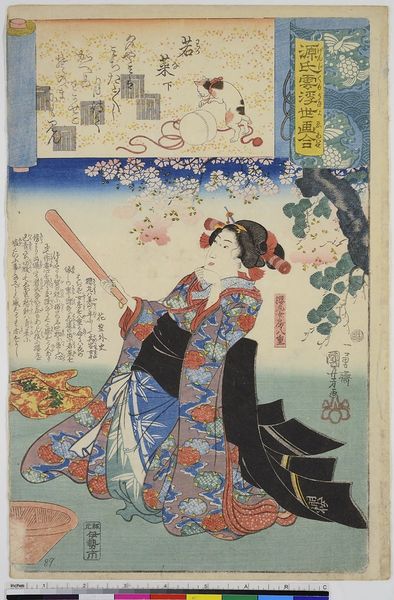
Titel: Wakana ge, Blatt 35 aus der Serie: Genji Wolken zusammen mit Ukiyo-e
Künstler: Utagawa Kuniyoshi
Standort: Hamburg
Institution: Museum für Kunst und Gewerbe Hamburg
Schlagwörter: frau, figur, person, holzschnitt, japan, japanisch, frühling, gestalt, katze, druckgraphik, druckgrafik, literatur, zeit, farbholzschnitt, edo, geisa, charaktere, reproduktionen, druckerzeugnisse, ukiyoe, ukiyo, lit, literarische, genji, maiko